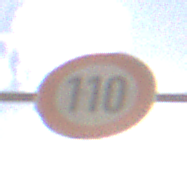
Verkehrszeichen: Geschwindigkeit110
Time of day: MorningAfternoon
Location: Outdoor (Urban)
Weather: PartlyCloudy
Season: NotSpecified
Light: Natural